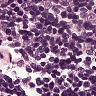
Metastatic tissue present: no